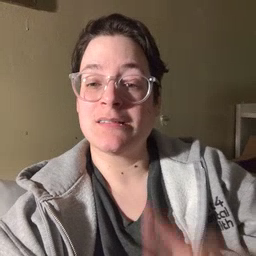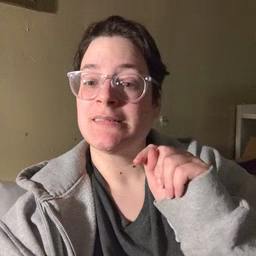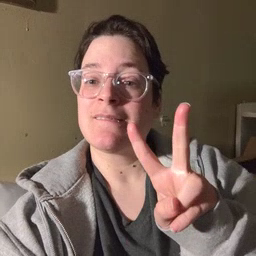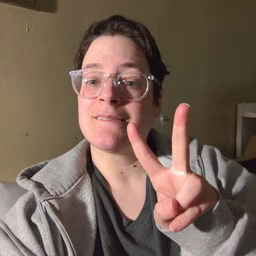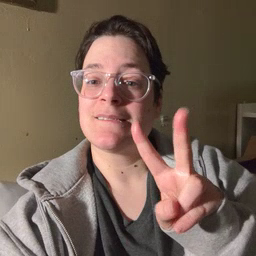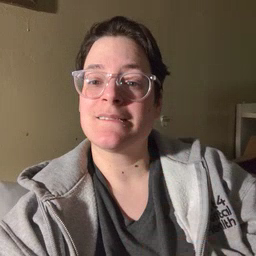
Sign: TV